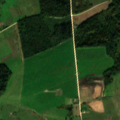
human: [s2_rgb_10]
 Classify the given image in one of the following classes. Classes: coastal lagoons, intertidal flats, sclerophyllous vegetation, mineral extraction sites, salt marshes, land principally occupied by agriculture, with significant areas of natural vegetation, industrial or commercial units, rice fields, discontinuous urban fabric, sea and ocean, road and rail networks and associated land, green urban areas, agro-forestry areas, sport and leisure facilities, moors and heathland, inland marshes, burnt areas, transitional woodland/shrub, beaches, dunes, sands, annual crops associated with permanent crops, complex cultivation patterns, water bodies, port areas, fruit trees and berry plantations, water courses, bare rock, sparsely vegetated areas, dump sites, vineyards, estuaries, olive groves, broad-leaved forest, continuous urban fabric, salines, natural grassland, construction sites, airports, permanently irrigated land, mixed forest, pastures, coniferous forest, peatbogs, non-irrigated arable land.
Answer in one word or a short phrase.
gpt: non-irrigated arable land, pastures, complex cultivation patterns, land principally occupied by agriculture, with significant areas of natural vegetation, broad-leaved forest